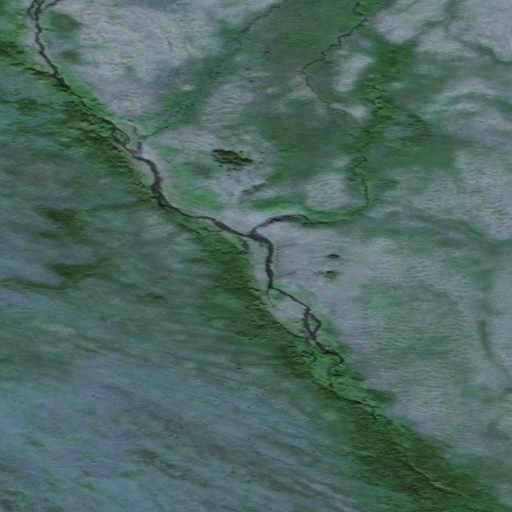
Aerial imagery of valley in Alaska named Berkley Canyon containing only unknown